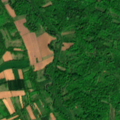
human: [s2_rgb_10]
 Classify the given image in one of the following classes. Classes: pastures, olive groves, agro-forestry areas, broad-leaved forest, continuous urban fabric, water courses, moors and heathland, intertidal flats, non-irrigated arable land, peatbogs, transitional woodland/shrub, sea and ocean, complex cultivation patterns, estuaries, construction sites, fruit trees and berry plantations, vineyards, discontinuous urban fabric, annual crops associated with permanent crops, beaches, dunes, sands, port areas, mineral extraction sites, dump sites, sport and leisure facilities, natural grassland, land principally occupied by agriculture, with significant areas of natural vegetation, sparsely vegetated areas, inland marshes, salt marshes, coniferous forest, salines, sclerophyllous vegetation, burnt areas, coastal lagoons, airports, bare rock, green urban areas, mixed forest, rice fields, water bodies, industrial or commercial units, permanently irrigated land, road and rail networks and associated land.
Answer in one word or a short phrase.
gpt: non-irrigated arable land, land principally occupied by agriculture, with significant areas of natural vegetation, broad-leaved forest, transitional woodland/shrub